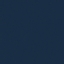
Land use / land cover class: SeaLake